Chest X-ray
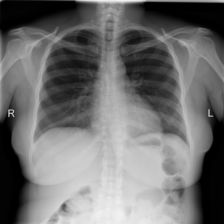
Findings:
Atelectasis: negative
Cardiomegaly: negative
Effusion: negative
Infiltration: negative
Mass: negative
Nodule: negative
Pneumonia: negative
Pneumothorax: negative
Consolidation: negative
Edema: negative
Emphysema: negative
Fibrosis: negative
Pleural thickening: negative
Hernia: negative